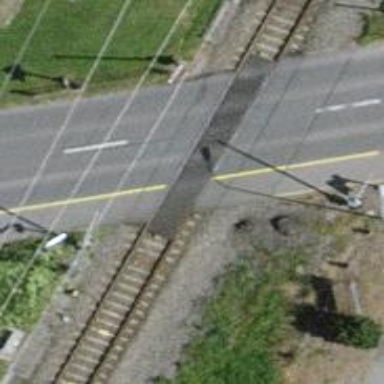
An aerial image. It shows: Level crossing along the railway.